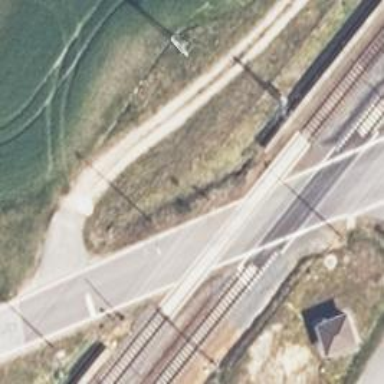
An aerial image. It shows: Railway level crossing.